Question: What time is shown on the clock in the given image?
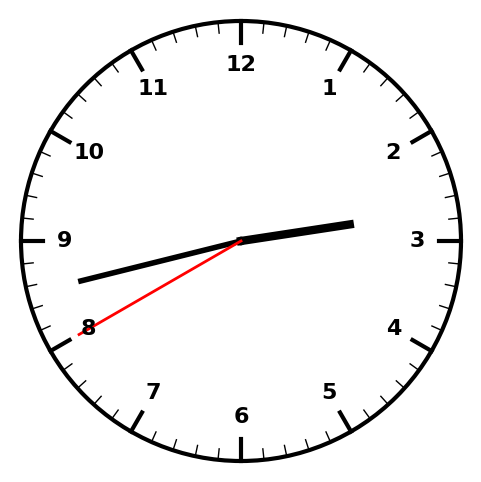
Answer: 02:42:40